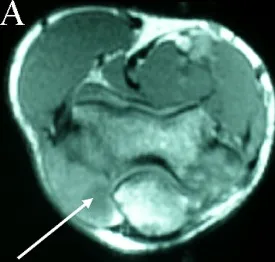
Multiplanar CT of the right elbow joint. A. Axial view showing a complex joint effusion (arrowed) and soft tissue swelling adjacent to the elbow.
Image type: radiology (ct)